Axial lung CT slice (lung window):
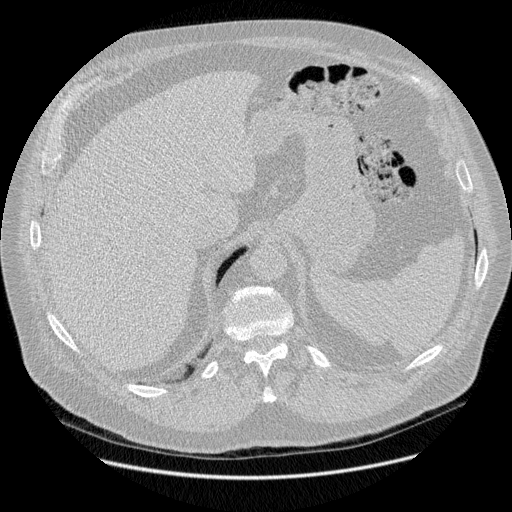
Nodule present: no